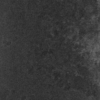
Label: not_dusty